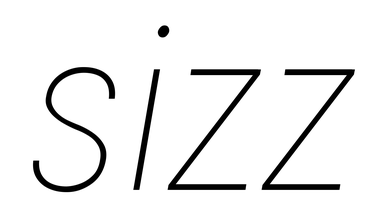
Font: Roboto-Italic_Condensed_Thin_Italic